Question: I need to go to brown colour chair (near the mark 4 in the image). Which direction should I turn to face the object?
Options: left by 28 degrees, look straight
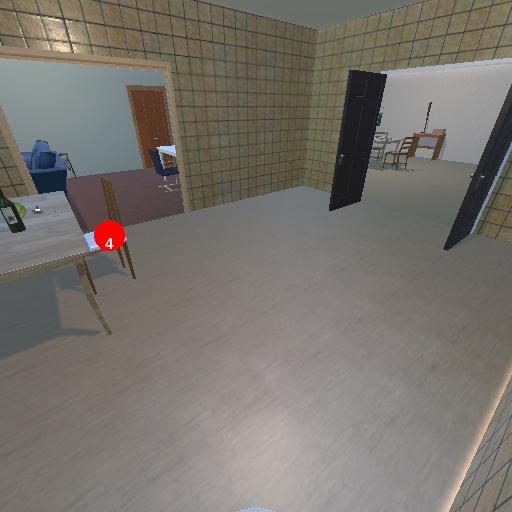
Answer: left by 28 degrees